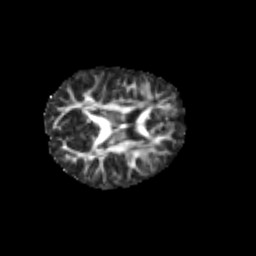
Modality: FA
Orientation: axial
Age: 6
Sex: female
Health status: healthy